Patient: sex F, age 60
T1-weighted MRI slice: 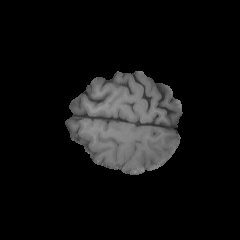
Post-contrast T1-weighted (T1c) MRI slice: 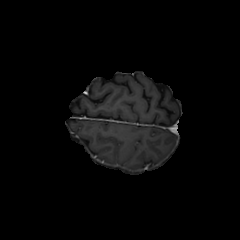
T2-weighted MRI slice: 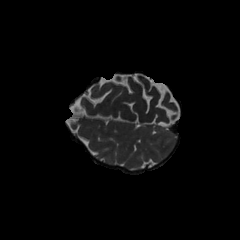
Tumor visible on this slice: no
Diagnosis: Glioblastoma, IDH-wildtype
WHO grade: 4